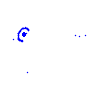
Particle: electron